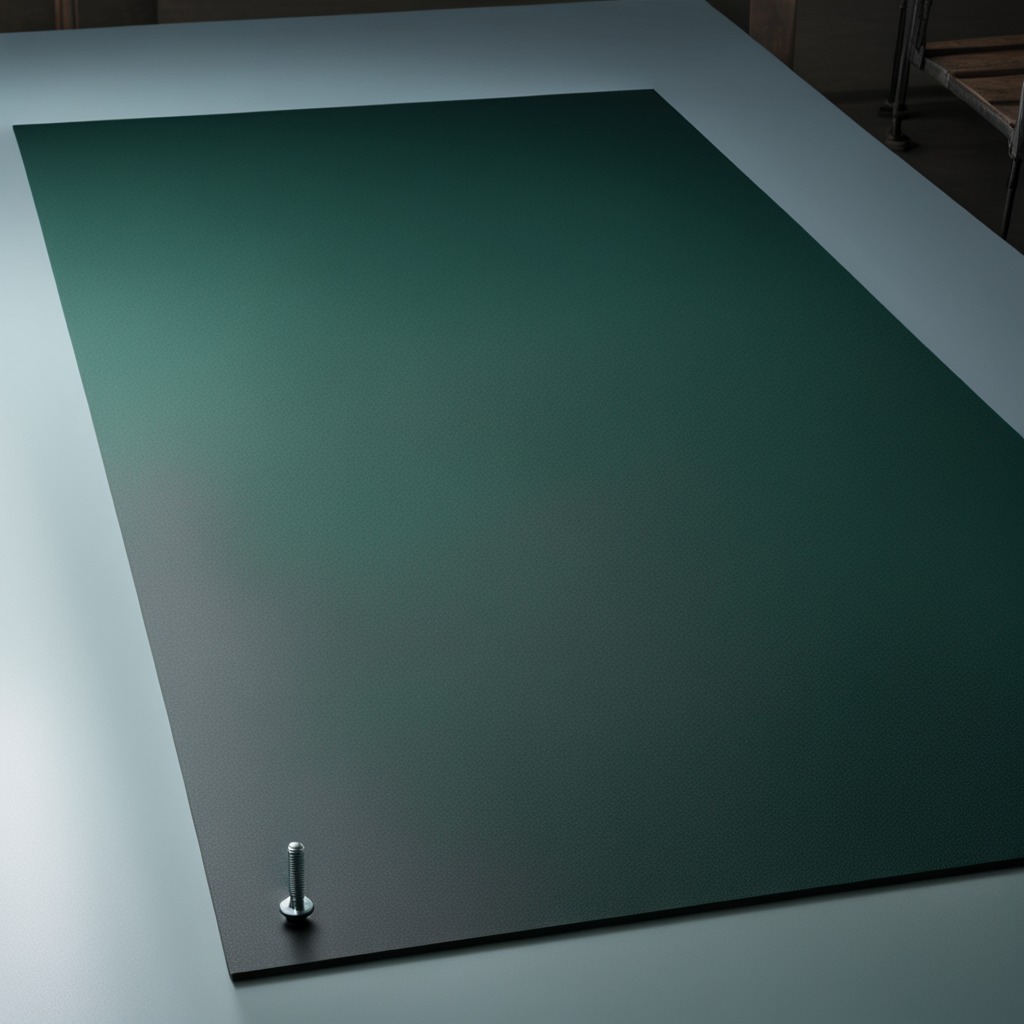
A metal screw is lying on a clean granite tabletop covered with a green rubber mat inside a workshop under bright overhead lighting crisp shadows high clarity worn but beneath the mat